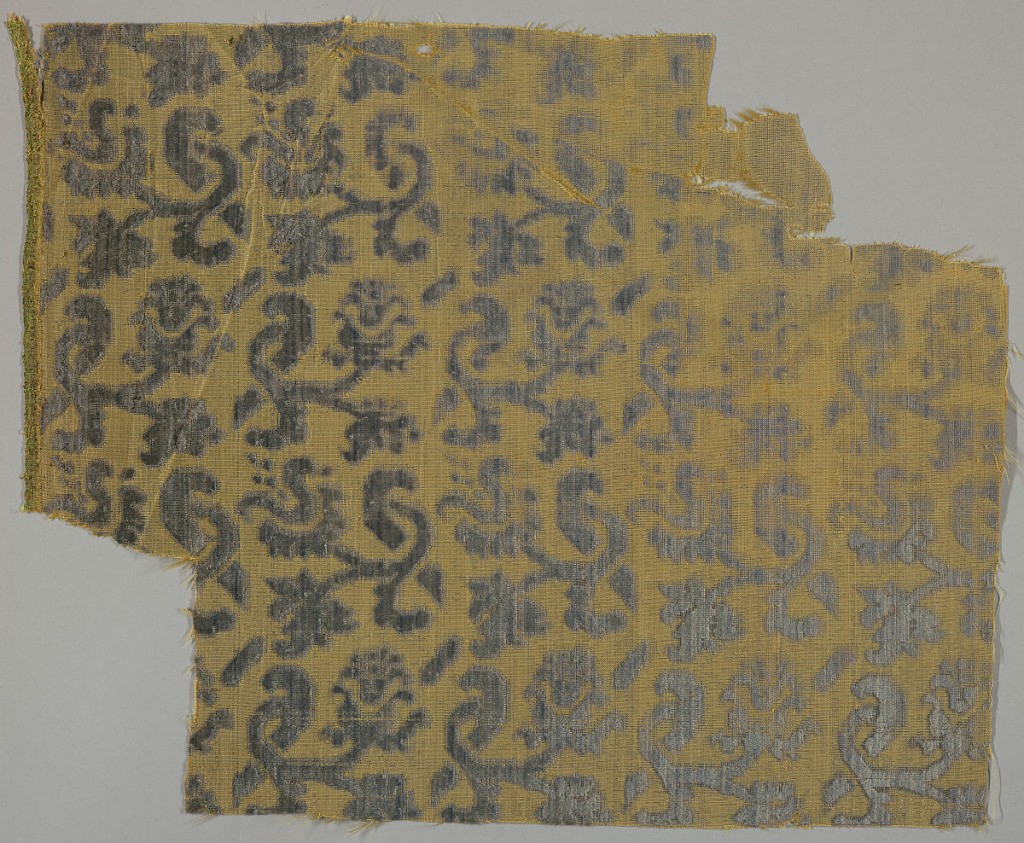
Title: Fragment
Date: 16th–17th century
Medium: silk Technique: supplementary warp forming raised pile in plain weave foundation (velvet)
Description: Plant forms facing in alternate directions in alternate rows in blue on tan.